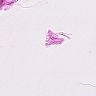
Metastatic tissue present: no